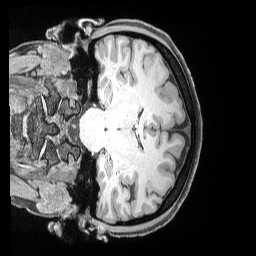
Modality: T1w
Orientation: coronal
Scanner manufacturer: siemens
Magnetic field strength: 3 T
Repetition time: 2.53 s
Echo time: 0.00169 s